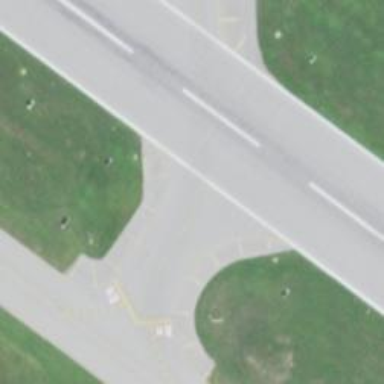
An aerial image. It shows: View of taxiway at the airport.